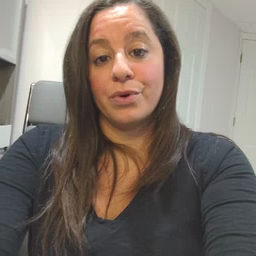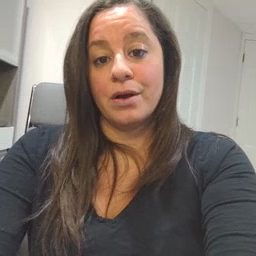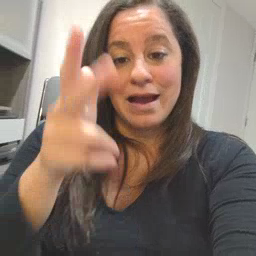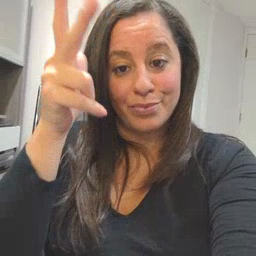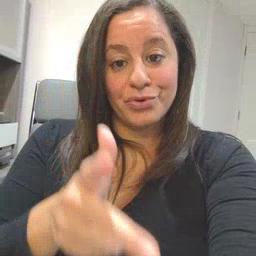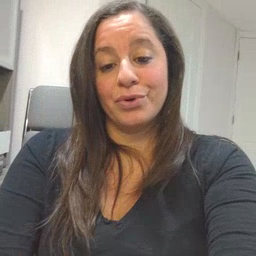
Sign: helicopter